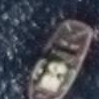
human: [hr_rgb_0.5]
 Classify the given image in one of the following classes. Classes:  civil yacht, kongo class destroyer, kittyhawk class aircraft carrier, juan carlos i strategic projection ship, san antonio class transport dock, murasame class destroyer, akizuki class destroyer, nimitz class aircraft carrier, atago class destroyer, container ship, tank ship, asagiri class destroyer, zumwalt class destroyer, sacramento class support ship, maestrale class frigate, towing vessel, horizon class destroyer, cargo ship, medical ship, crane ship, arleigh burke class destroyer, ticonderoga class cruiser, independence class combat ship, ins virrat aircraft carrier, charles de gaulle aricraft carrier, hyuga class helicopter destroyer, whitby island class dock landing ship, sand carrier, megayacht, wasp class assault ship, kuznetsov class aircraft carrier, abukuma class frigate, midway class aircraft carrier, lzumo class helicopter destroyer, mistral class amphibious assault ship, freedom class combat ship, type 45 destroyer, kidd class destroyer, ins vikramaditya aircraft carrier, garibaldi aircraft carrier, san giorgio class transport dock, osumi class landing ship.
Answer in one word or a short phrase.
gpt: Towing vessel